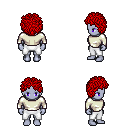
a pixel art fantasy rpg character, female body template, dark elf, purple skin, white long-sleeve shirt, white pants, red curly afro hairstyle, four views (front, back, left, right), 2x2 character sprite sheet, small pixel art, hard edges, no anti-aliasing